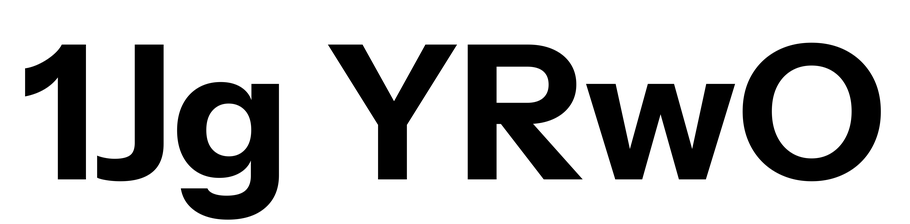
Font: InstrumentSans_Bold